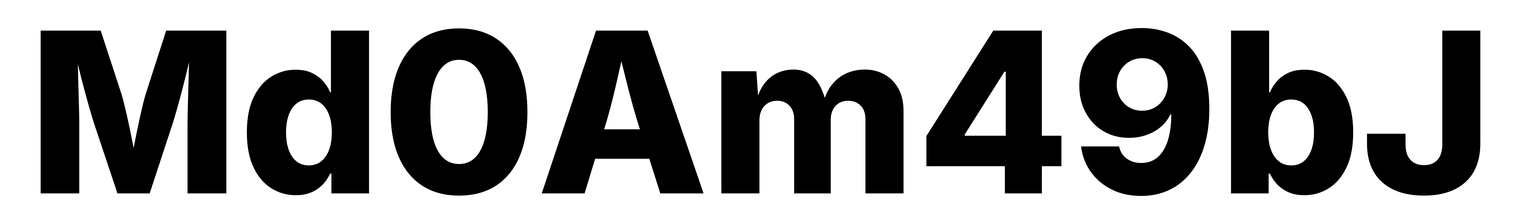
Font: Inter_ExtraBold